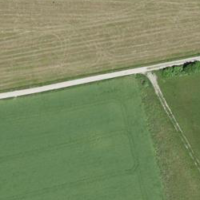
EUNIS habitat code: 52
Species observed at this site:
Euphorbia cyparissias